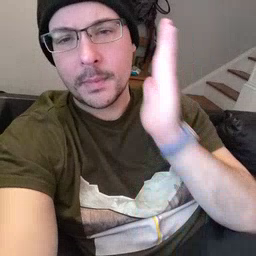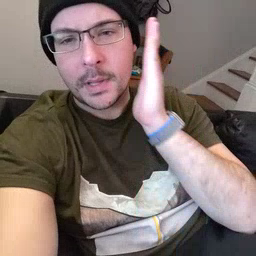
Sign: bed